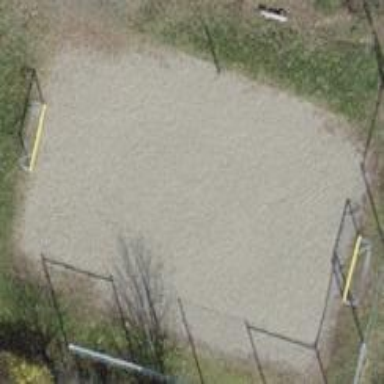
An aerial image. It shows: Pitch on sandy ground for beach volleyball and soccer.